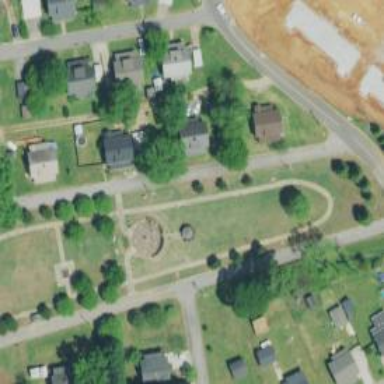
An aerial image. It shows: Memorial site with historic significance.